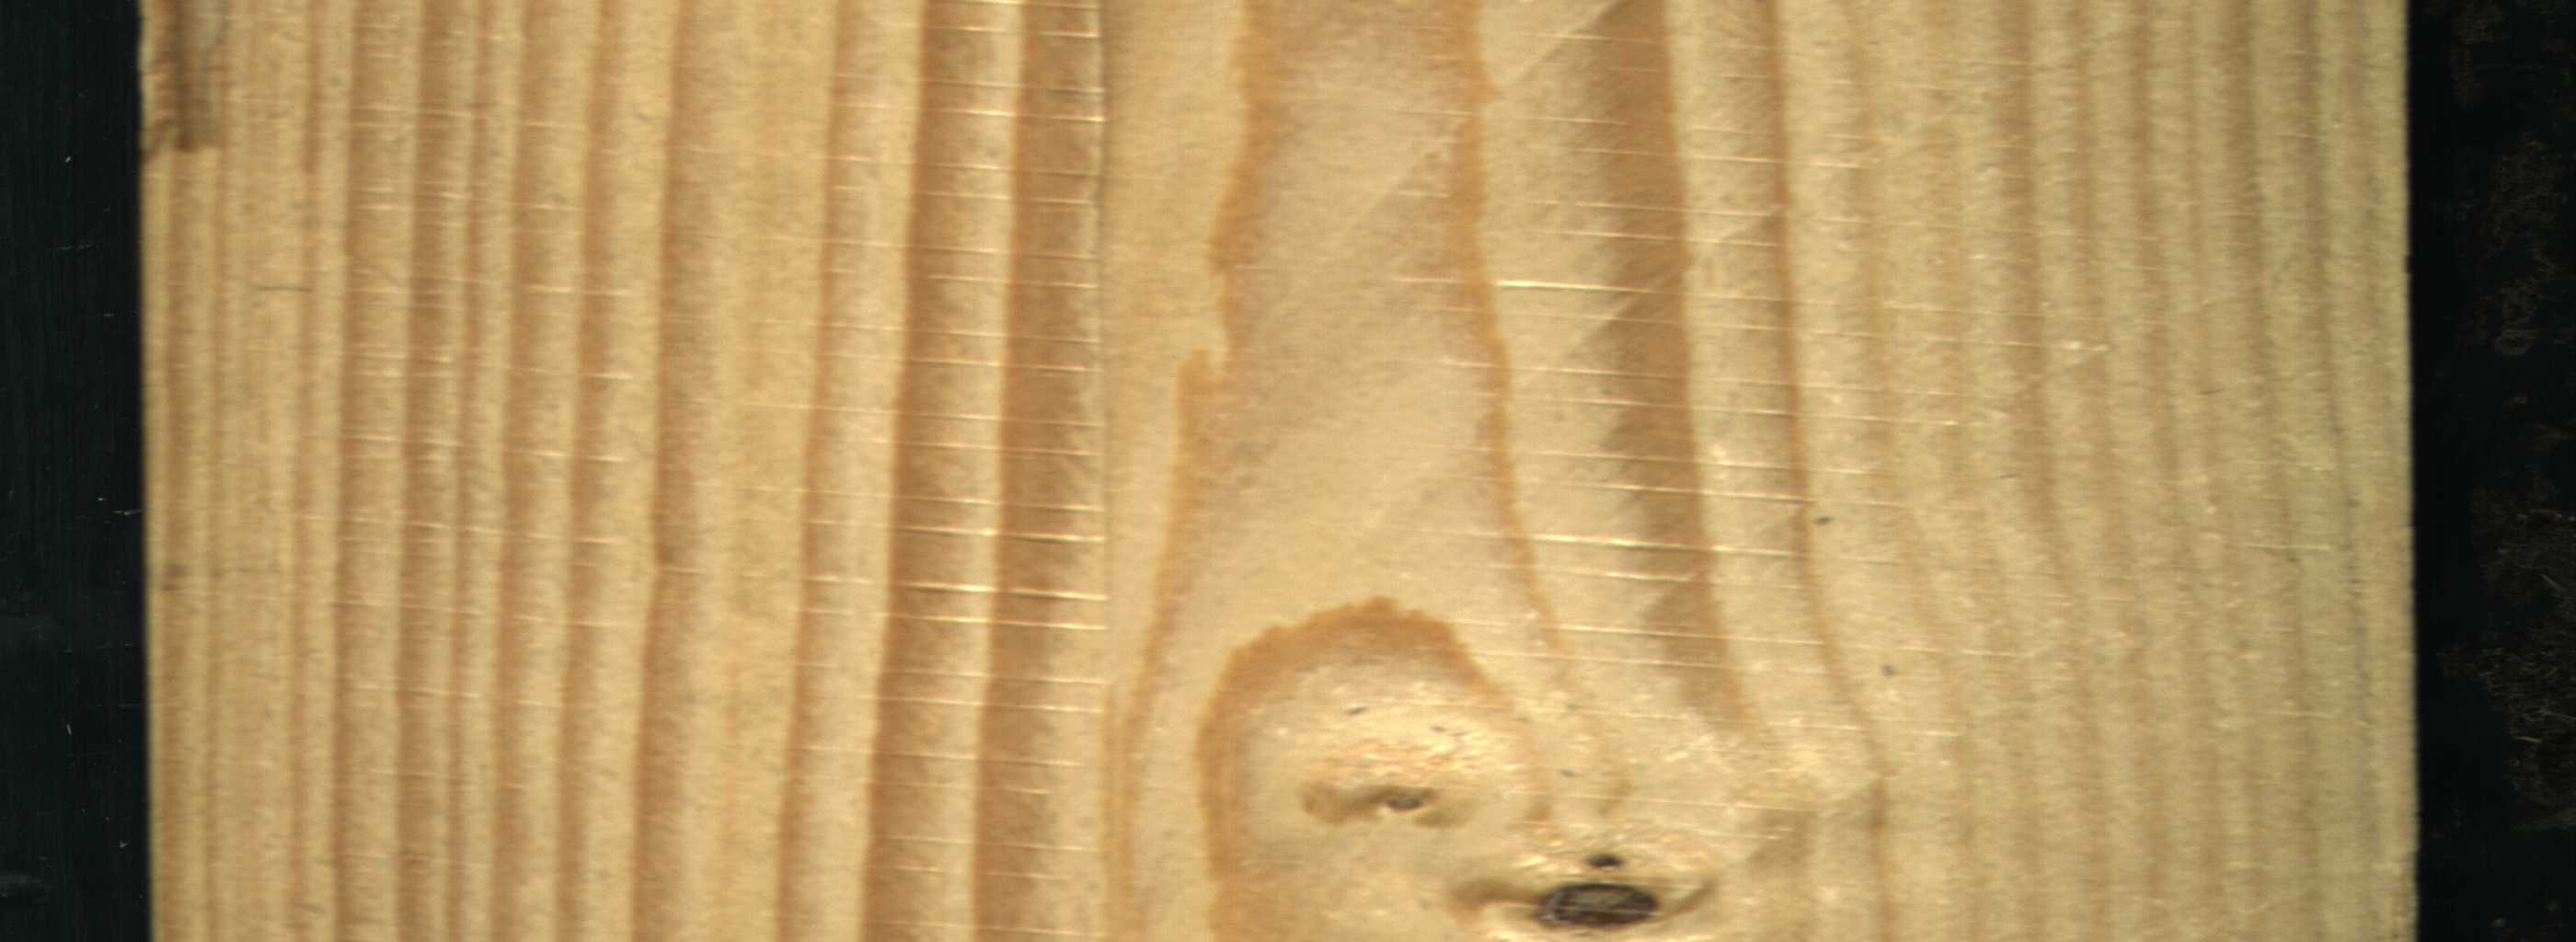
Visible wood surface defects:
Dead_Knot
Live_Knot